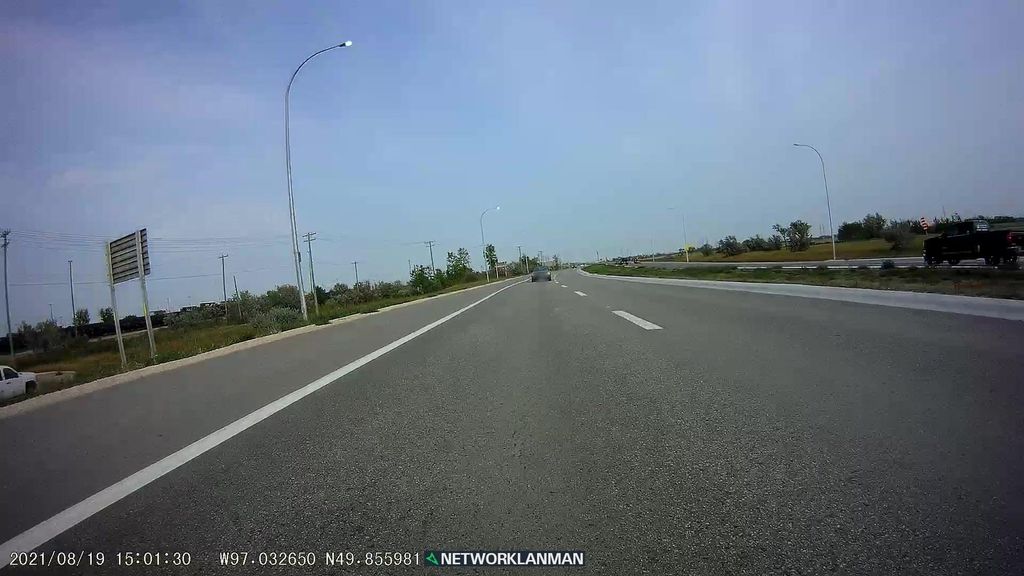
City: winnipeg